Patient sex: M
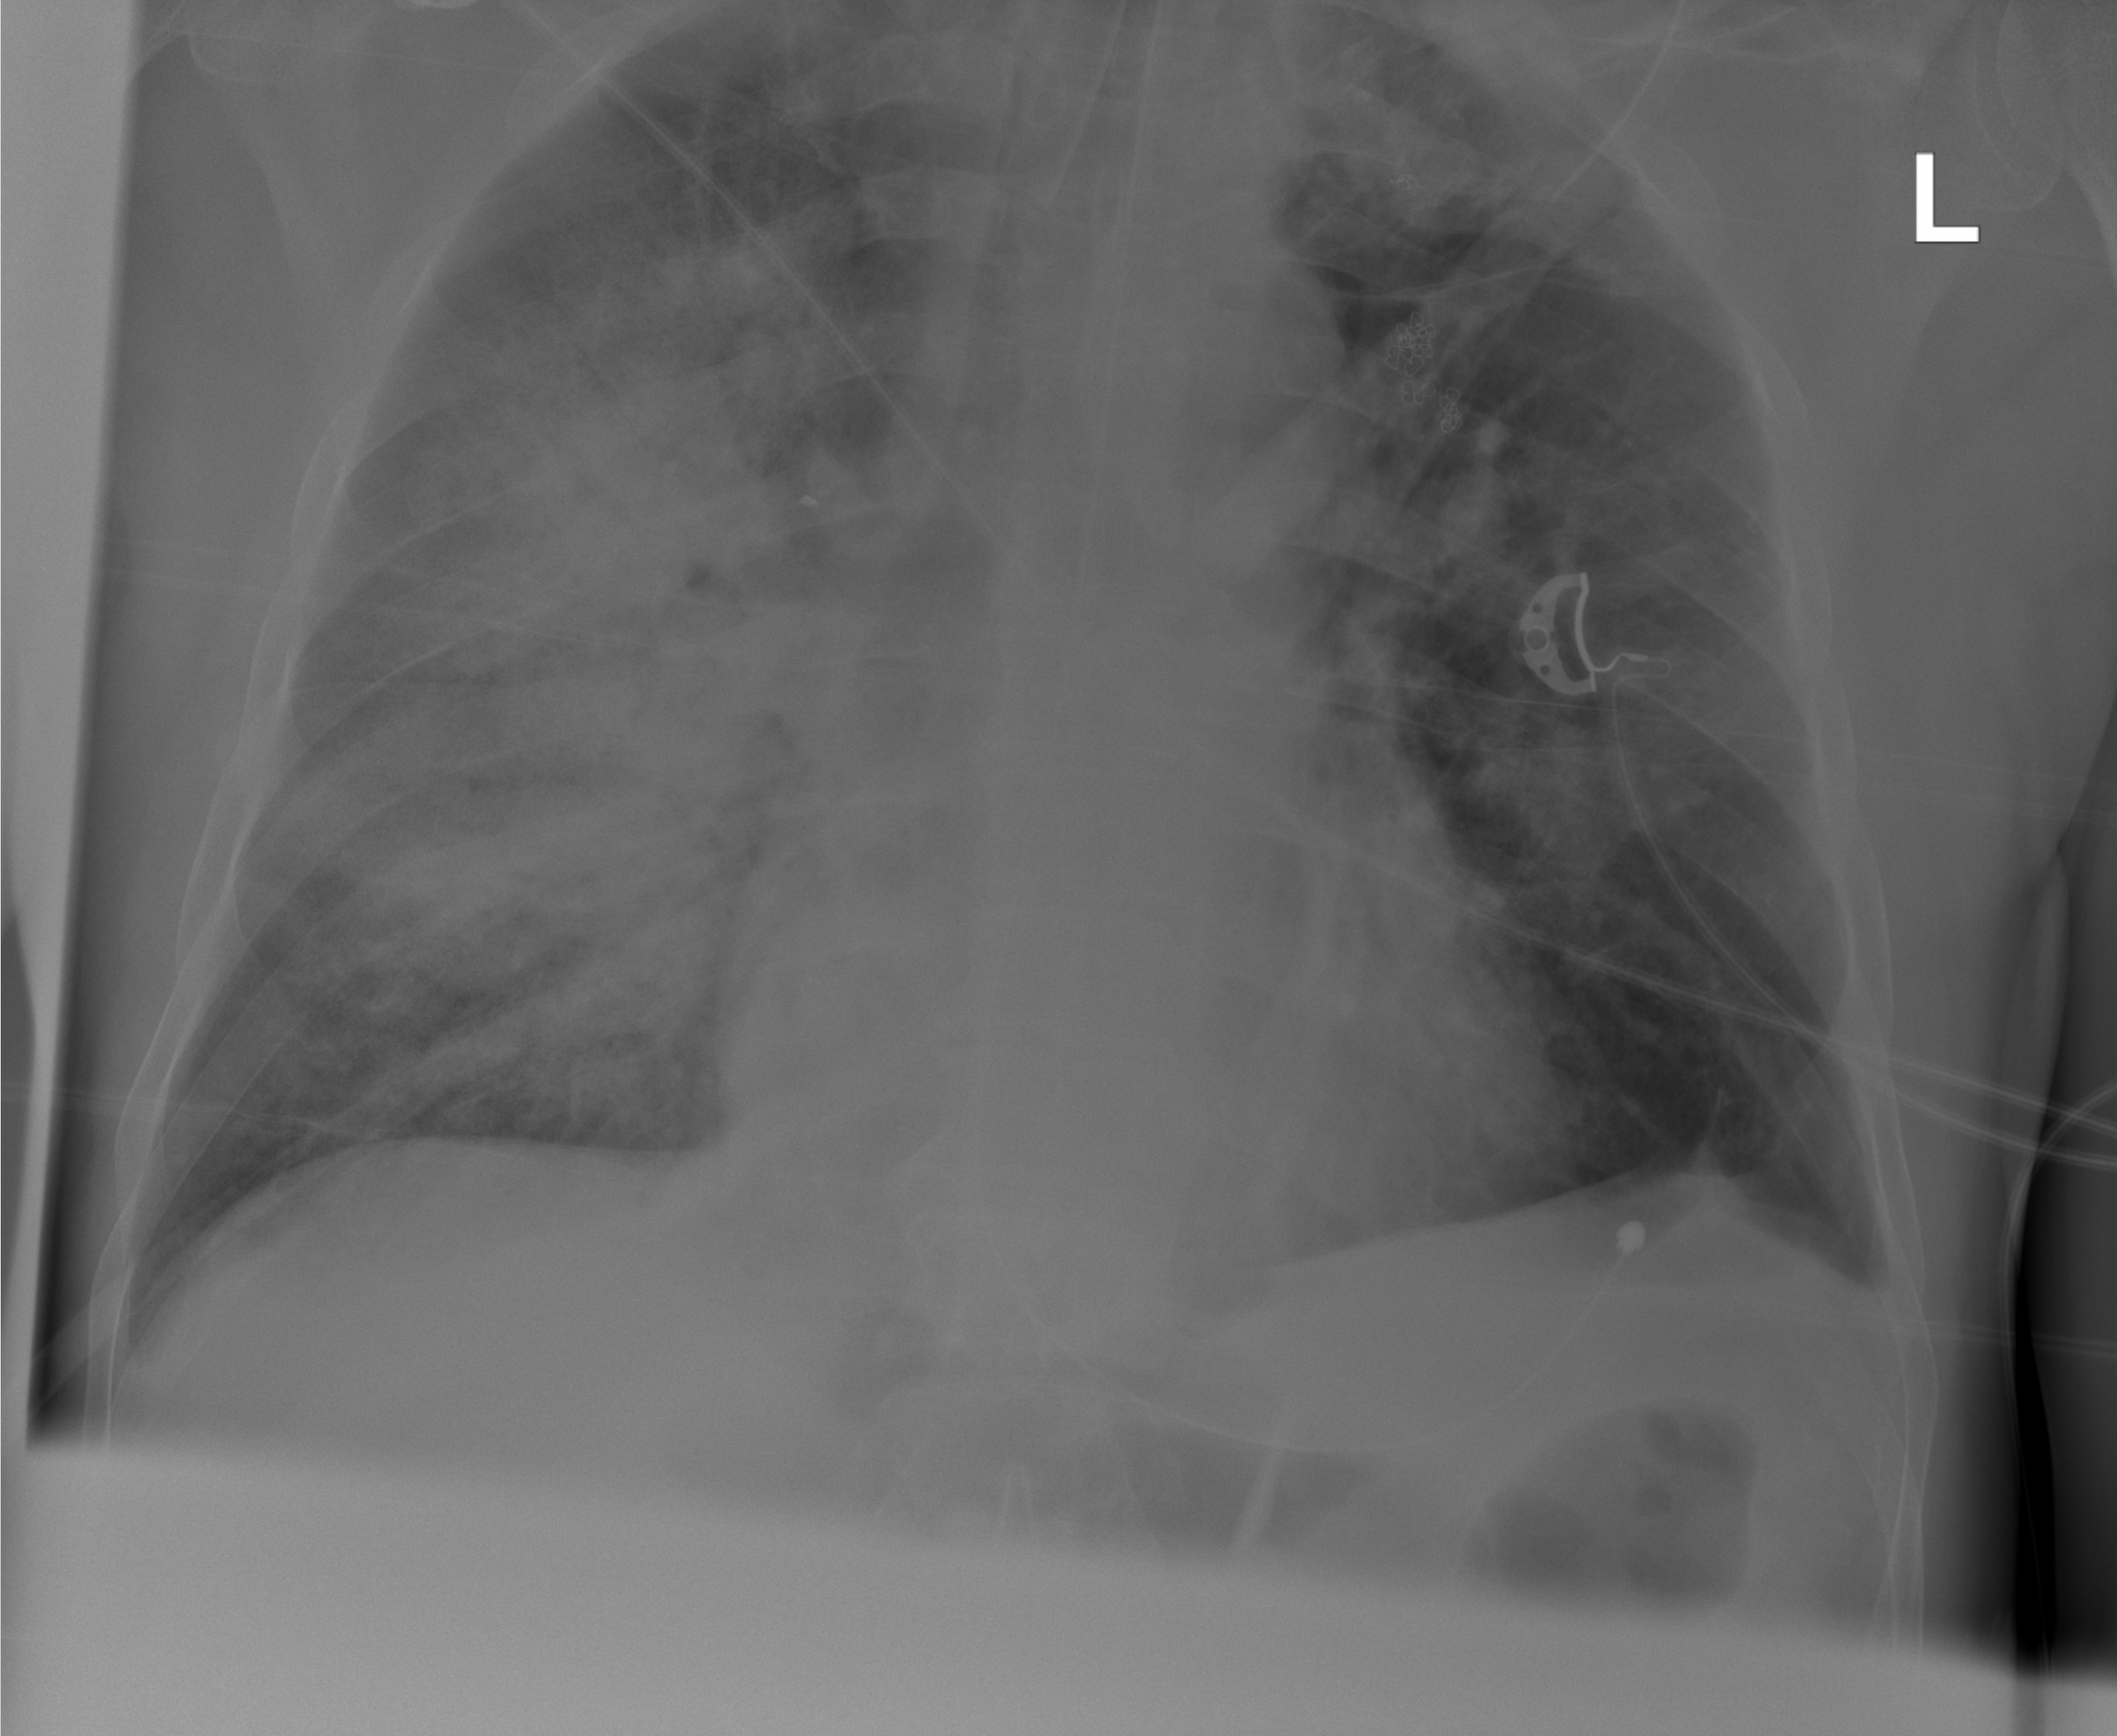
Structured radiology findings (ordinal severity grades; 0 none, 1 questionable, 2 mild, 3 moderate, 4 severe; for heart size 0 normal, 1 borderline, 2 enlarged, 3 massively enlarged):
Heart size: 0
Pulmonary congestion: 0
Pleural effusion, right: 0
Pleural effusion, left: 0
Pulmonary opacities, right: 3
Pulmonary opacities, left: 1
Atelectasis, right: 2
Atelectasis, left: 2